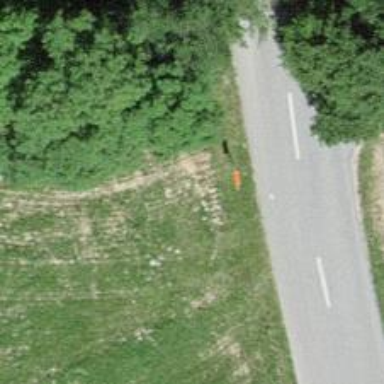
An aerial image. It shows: Aerial marker.